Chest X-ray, AP view. Patient: 33 years old, sex M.
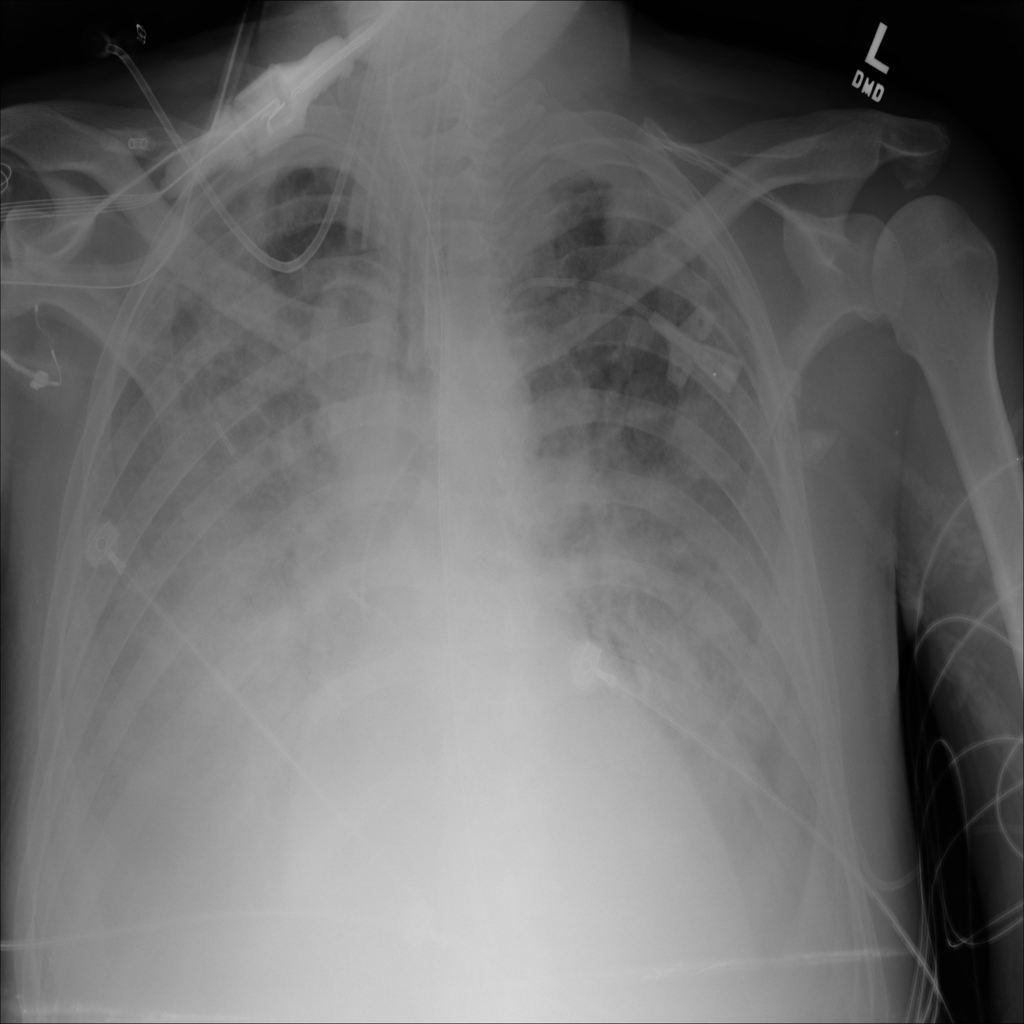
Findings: Infiltration